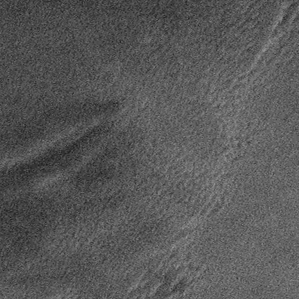
Label: frost